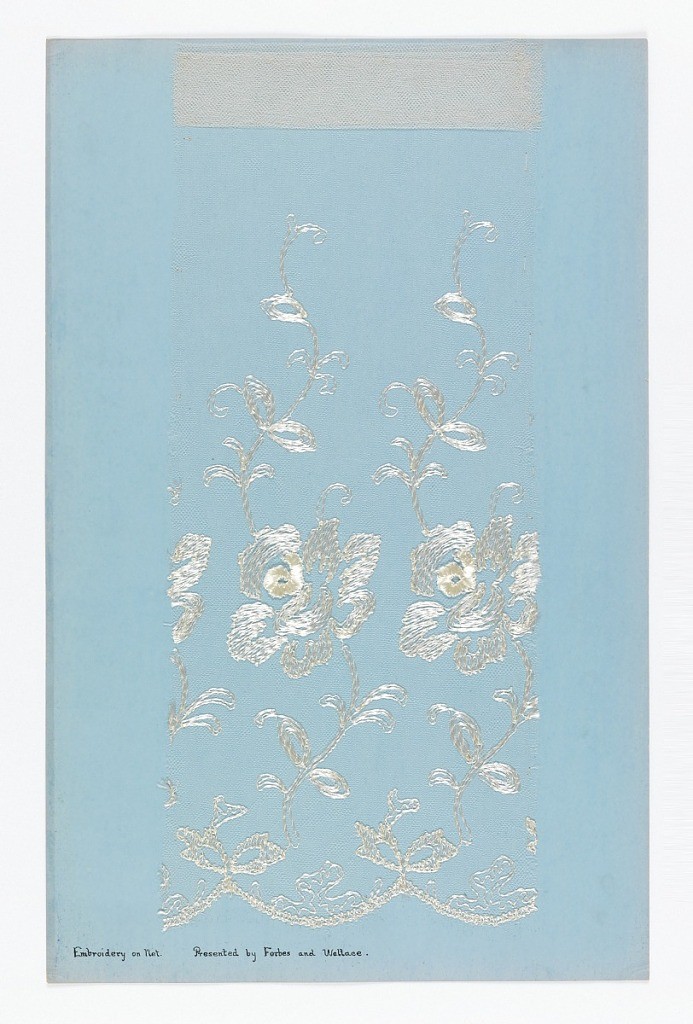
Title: Machine-made openwork samples
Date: ca. 1910
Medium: cardboard, linen, silk, metallic Technique: linen embroidery with ground cloth dissolved Examples of embroidery on net produced by the Schiffli machine Metallic embroidery on net Machine-made openwork in imitation of hand-embroidered net Mostly floral and a few geometric patterns, some designs described as "Spanish" Imitation hand-made filet Machine filet Imitation filet crochet Ploven (burnt-out lace) Fancy curtain lace made on the Levers machines Real filet (handmade) next to Machine-made filet Spotted curtain nets, made chiefly at Nottingham, England and Caudry, France.
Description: Samples of machine-made openwork and several examples of hand made lace mounted on boards. They imitate hand-embroidered net, crochet, or needlepoint.  All are floral patterns plus a few of early 1920's geometric style.
"Embroidered net" produced by the Schiffli Machine.